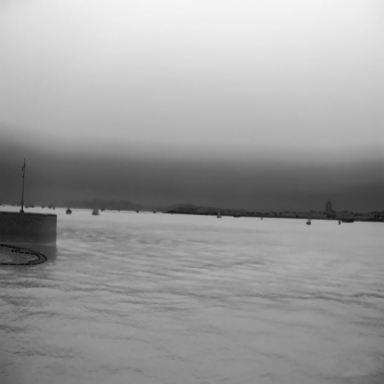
There is a container_ship in the infrared image.